Interaction volume radius: 5 \u00c5
Interaction volume height: 20 \u00c5
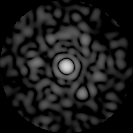
Disorder parameter: 0.8312